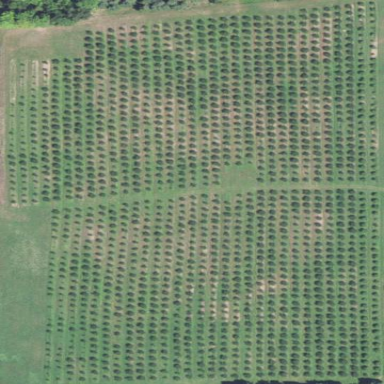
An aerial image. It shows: Orchard.